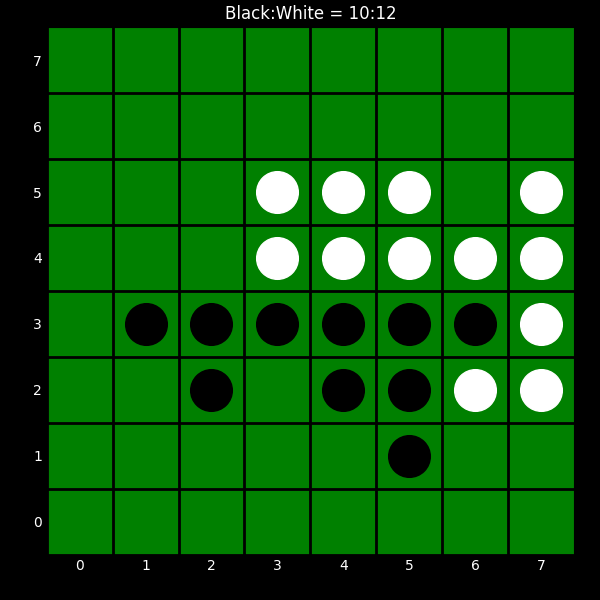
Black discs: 10
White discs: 12